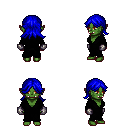
a pixel art fantasy rpg character, female body template, orc, green skin, black robe, magenta pants, blue loose hair, metal gloves, four views (front, back, left, right), 2x2 character sprite sheet, small pixel art, hard edges, no anti-aliasing